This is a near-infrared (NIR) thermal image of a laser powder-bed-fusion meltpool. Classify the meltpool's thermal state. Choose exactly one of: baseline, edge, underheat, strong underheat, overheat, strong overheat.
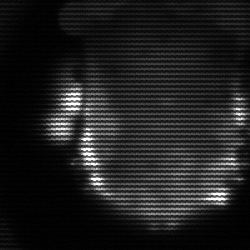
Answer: baseline